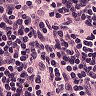
Metastatic tissue present: no